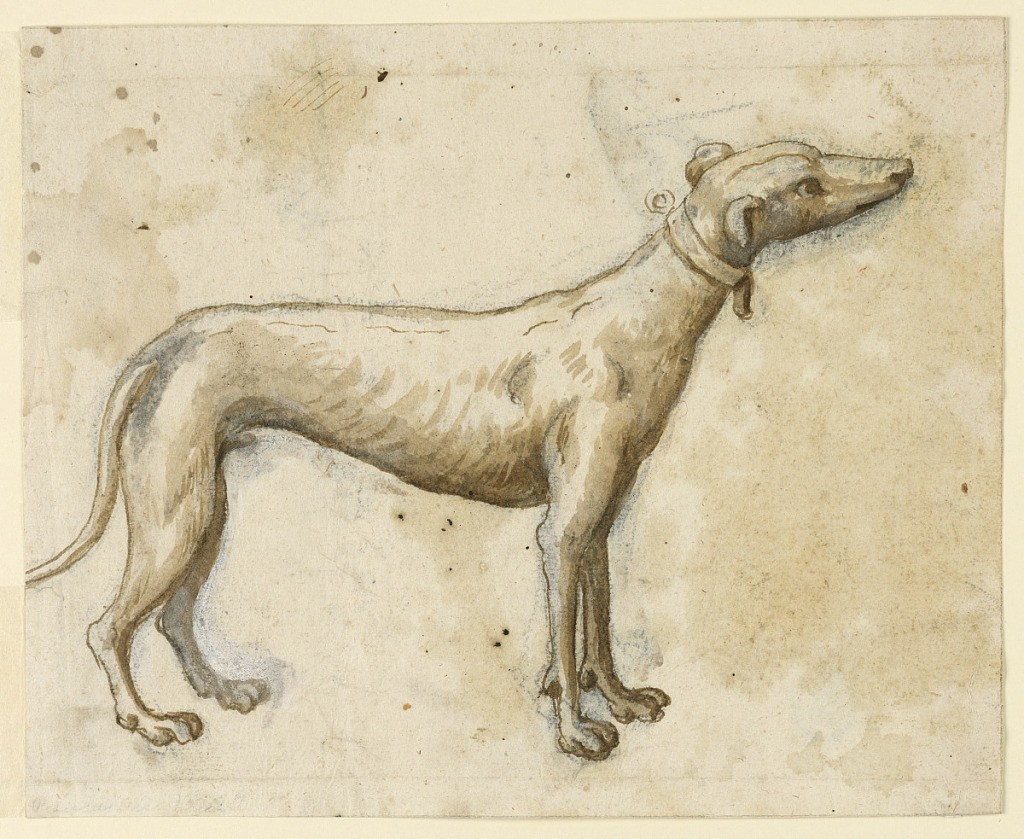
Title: Greyhound
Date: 1550–1600
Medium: Pen and brown ink, brush and brown wash, black chalk, corrections in white gouache on white laid paper
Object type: Drawing
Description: A greyhound dog wearing a collar facing right. The point of the tail is off page.